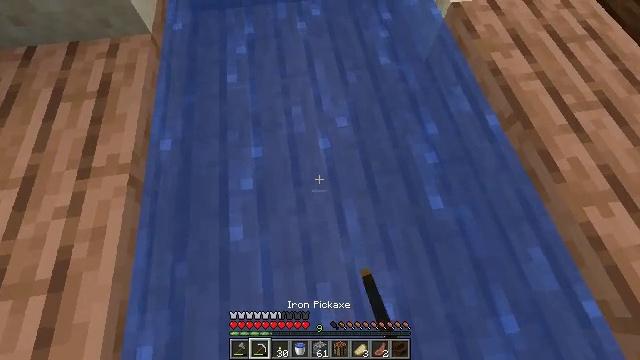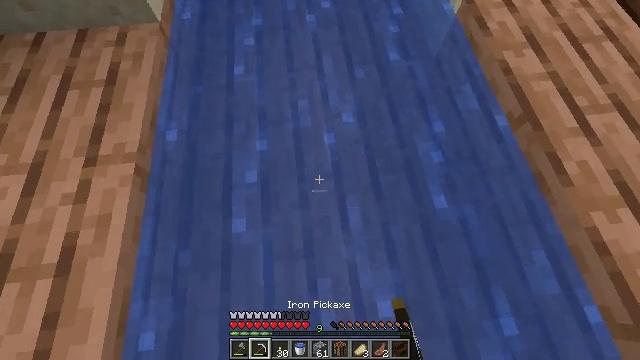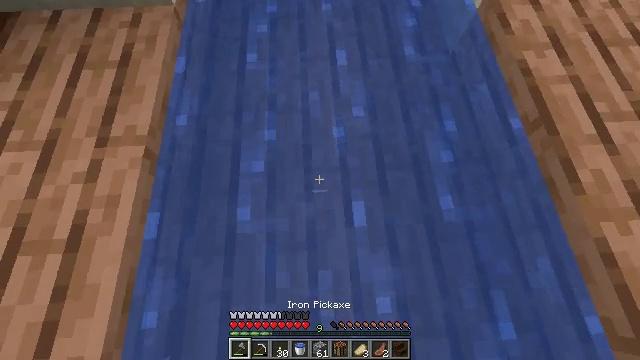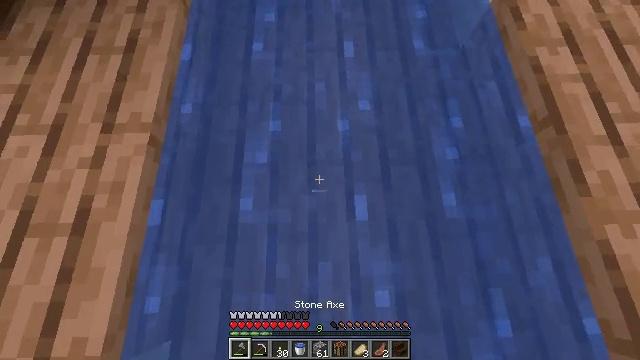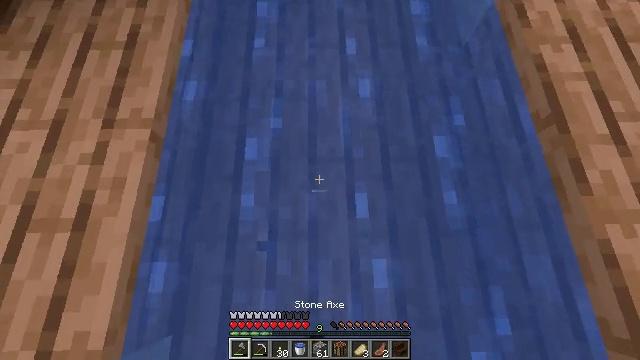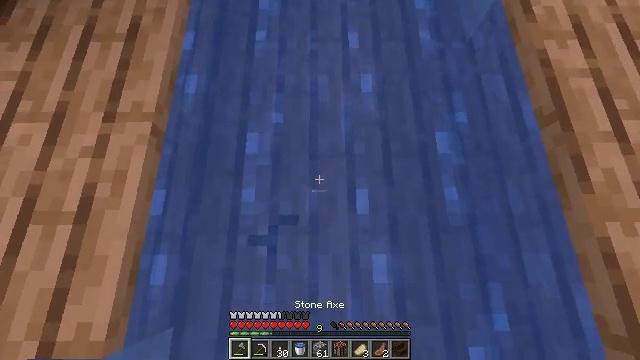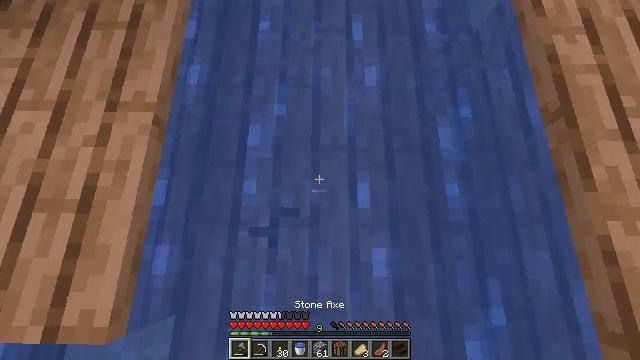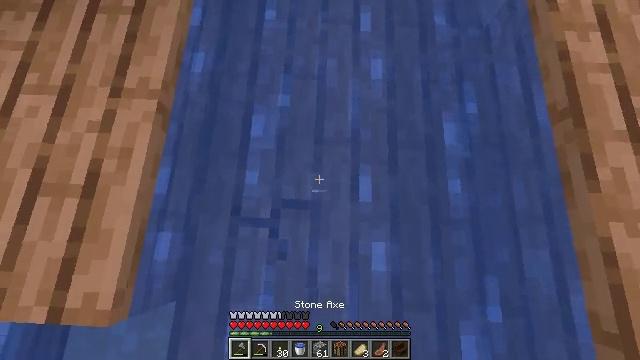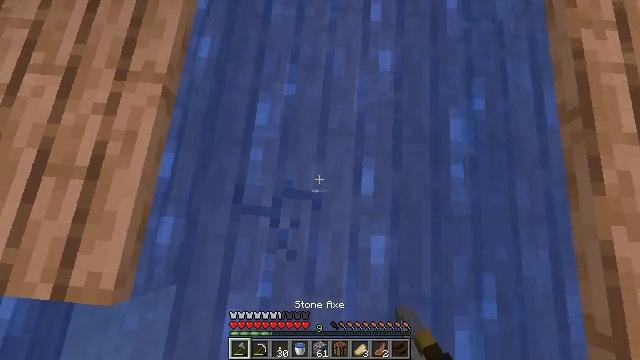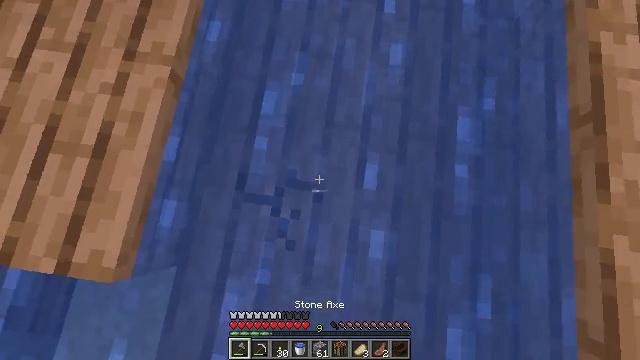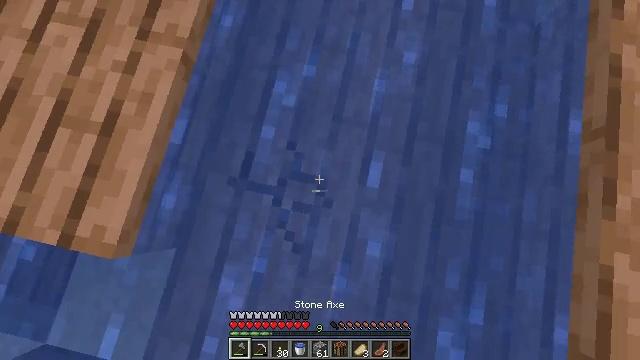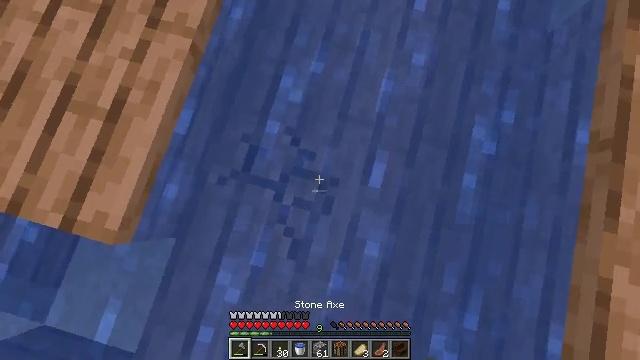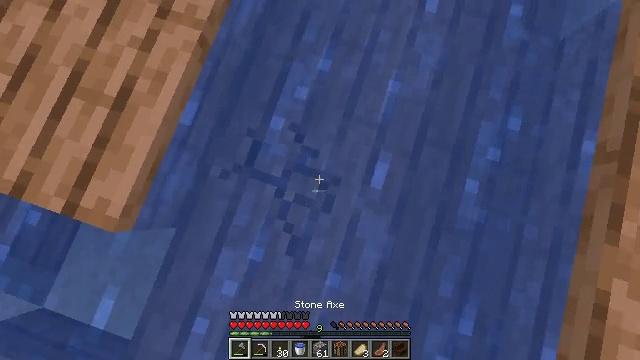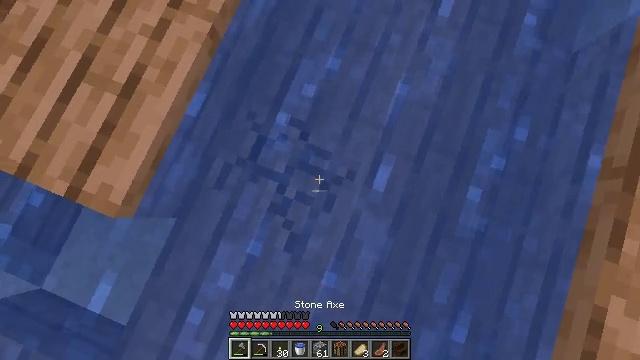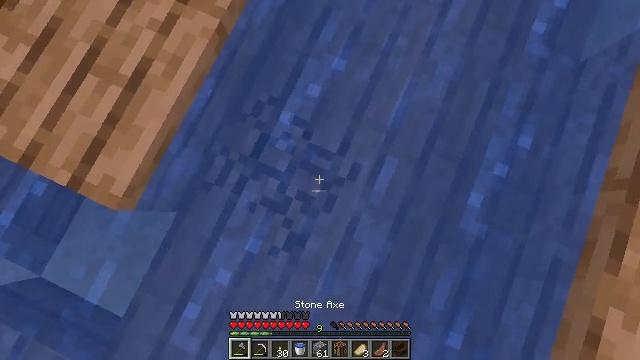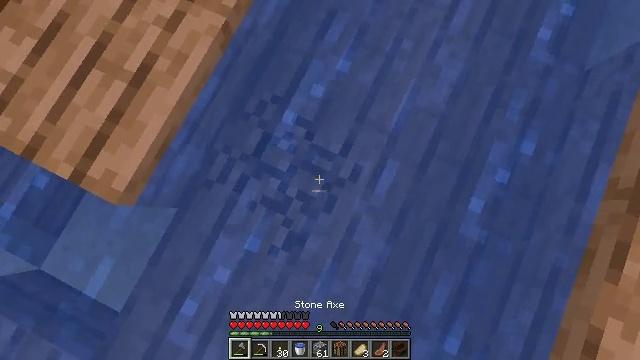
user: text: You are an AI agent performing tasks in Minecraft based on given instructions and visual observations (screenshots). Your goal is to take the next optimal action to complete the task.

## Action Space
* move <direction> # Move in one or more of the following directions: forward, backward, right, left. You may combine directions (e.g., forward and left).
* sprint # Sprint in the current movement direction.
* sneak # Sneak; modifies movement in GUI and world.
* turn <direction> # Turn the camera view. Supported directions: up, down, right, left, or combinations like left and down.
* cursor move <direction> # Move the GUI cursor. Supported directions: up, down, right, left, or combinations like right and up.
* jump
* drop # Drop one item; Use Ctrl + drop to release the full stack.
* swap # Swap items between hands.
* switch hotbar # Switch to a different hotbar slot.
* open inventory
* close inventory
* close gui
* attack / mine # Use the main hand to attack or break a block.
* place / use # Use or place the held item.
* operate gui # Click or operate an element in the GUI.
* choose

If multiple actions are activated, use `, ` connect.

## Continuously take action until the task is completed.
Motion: motion action
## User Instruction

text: Attack the jungle slab to break it.
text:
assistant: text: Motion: turn left and down
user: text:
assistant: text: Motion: turn left and down, switch to hotbar 1
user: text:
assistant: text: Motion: turn left and down, attack / mine, switch to hotbar 1
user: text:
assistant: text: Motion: attack / mine, switch to hotbar 1
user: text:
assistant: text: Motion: turn down, attack / mine
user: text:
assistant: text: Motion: turn left and down, attack / mine
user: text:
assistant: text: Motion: turn left and down, attack / mine
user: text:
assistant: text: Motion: turn left and down, attack / mine
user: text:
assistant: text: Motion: turn left and down, attack / mine
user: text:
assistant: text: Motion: turn left and down, attack / mine
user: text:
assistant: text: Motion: turn left, attack / mine
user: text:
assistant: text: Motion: turn left, attack / mine
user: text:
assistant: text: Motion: turn left, attack / mine
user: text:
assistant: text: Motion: turn left, attack / mine
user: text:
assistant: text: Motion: turn left, attack / mine
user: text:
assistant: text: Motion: attack / mine
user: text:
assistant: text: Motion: attack / mine
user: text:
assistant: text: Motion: turn left, attack / mine
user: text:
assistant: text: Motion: turn left, attack / mine
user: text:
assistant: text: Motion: turn left, attack / mine
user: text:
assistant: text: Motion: turn left, attack / mine
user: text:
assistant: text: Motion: attack / mine